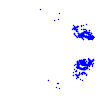
Particle: pion